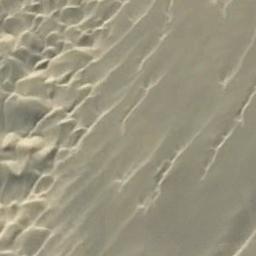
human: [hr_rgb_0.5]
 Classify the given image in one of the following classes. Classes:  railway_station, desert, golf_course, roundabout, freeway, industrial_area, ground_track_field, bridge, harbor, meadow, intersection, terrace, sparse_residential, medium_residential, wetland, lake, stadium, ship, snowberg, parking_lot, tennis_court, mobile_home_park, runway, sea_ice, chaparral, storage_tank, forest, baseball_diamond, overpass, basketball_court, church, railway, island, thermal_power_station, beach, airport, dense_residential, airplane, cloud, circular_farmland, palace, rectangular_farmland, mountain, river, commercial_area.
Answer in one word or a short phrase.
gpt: desert